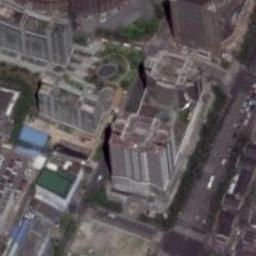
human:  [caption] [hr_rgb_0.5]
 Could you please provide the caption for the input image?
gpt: The commercial area is consist of many tall buildings .

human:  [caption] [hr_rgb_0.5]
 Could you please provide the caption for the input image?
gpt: There are several tall buildings .

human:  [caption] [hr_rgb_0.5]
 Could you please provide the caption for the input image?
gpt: In a business district there are several tall buildings of different shapes and several roads with many cars and many trees .

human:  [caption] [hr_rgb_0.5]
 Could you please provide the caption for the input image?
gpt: A commercial area has lots of buildings of different heights .

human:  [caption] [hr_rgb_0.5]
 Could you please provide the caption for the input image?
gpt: There are buildings by the roadside in commercial area .